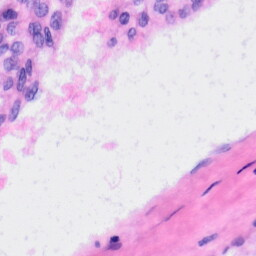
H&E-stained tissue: Liver